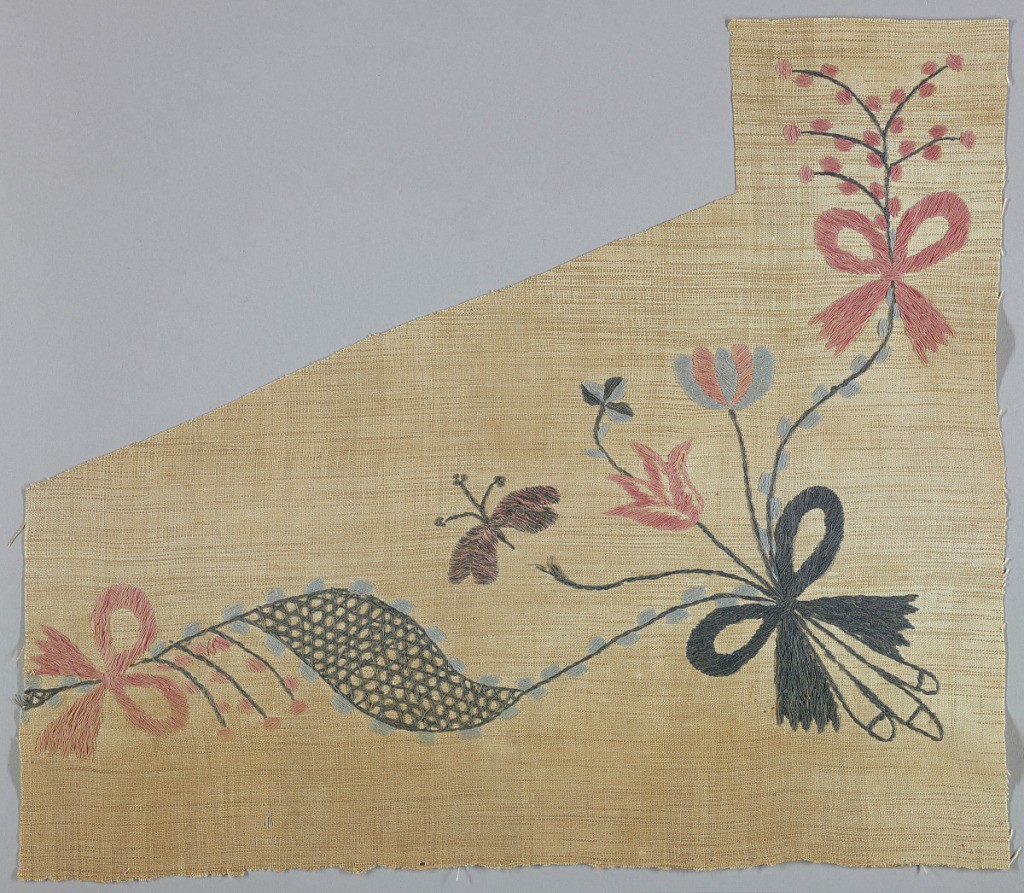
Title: Fragment
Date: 19th century
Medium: cotton on bast fiber Technique: embroidered
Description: Corner fragment embroidered in a design of three blossoms tied in a bow. Trailing floral sprigs, a large scroll, and bows extend outward from the corner. Embroidered in shades of pink and blue.